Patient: sex F, age 74
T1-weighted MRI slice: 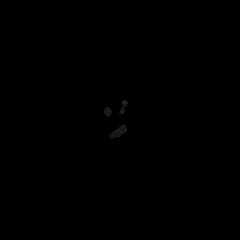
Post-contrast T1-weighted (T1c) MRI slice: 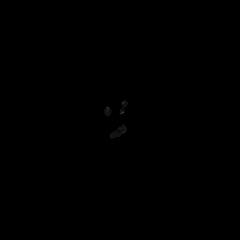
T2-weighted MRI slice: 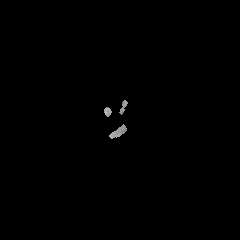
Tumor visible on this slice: no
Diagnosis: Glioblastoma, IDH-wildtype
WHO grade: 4